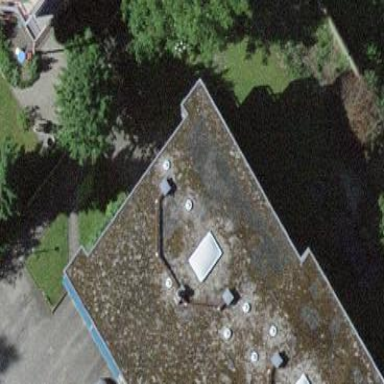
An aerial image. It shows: Apartment building with flat roof.